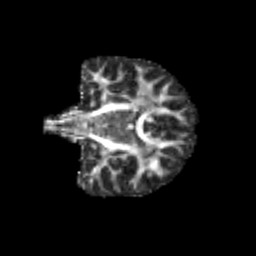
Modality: FA
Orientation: coronal
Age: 10
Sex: female
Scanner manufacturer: siemens
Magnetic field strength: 3 T
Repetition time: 3.8 s
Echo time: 0.07 s